Aerial crown-view tile of a tropical tree (Barro Colorado Island, Panama), acquired 20250915:
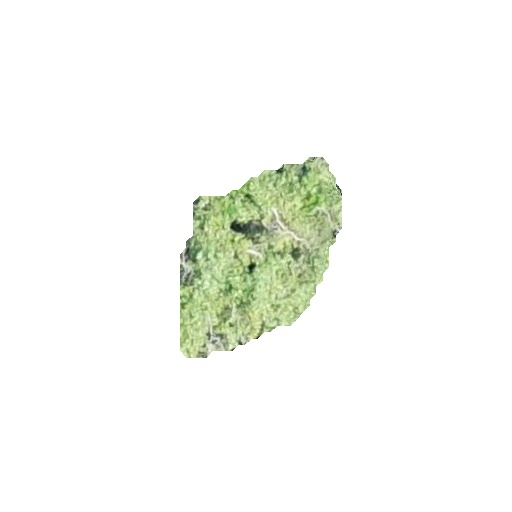
Species: Hieronyma alchorneoides
GBIF accepted scientific name: Hieronyma alchorneoides
Crown area: 32.522 m²